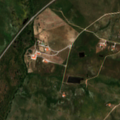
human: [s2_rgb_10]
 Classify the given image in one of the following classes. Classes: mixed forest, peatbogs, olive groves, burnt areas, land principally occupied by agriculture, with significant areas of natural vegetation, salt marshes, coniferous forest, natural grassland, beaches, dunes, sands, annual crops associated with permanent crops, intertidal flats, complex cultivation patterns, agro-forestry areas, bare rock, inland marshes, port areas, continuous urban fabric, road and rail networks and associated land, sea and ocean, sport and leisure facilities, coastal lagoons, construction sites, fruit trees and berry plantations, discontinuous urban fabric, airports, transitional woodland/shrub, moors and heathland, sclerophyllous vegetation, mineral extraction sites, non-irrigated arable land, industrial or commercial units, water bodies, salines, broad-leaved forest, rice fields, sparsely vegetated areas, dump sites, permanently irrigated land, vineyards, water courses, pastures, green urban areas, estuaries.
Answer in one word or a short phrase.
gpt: continuous urban fabric